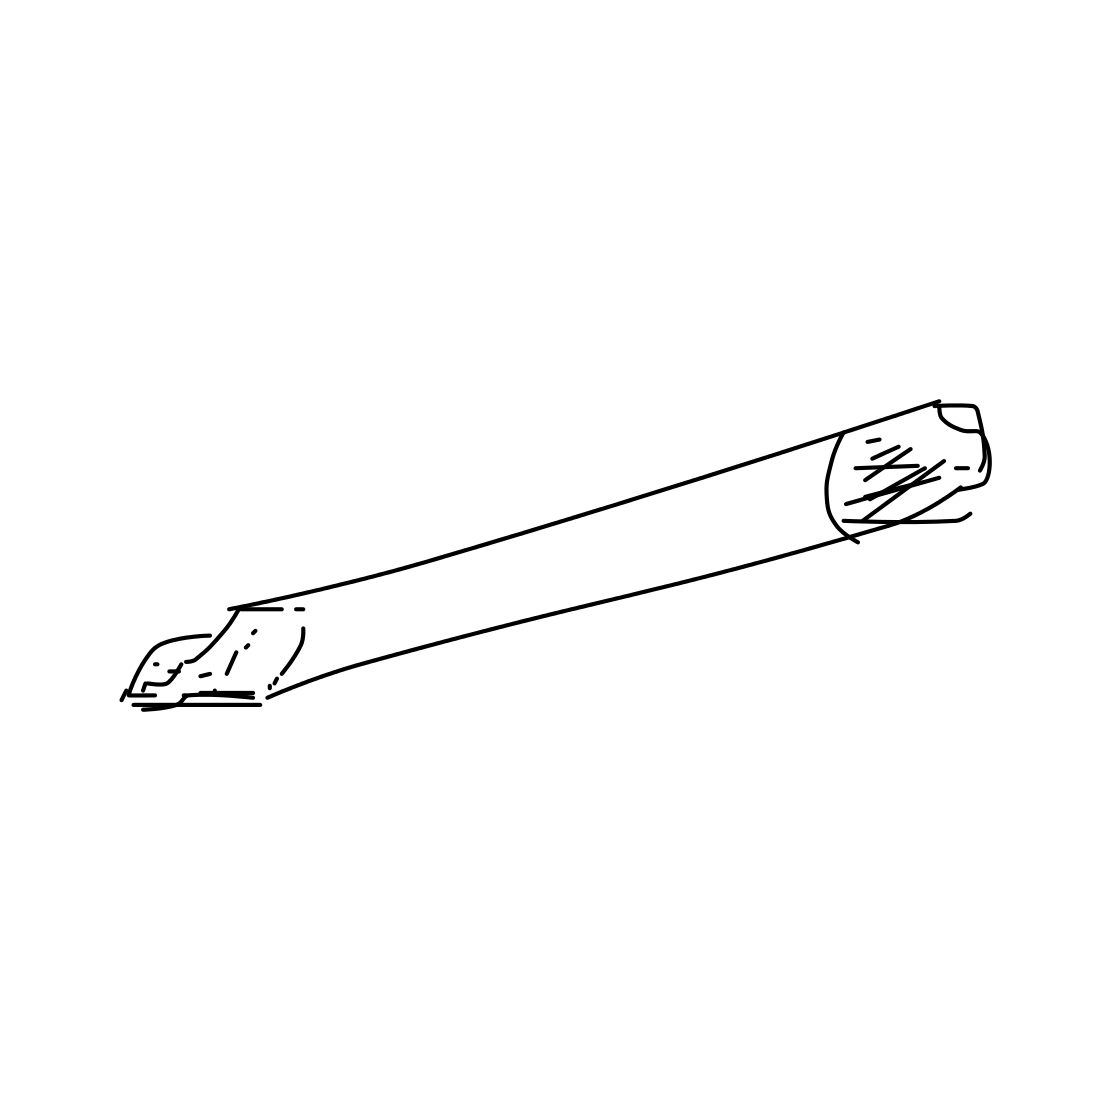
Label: cigarette